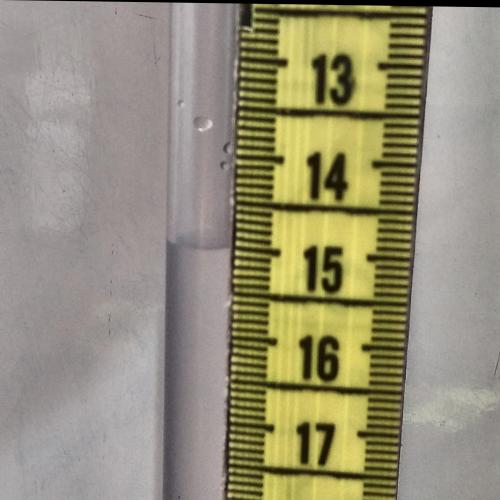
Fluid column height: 15.0 cm